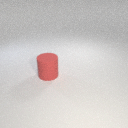
large red rubber cylinder